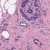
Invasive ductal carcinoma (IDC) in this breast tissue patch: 1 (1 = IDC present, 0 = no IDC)